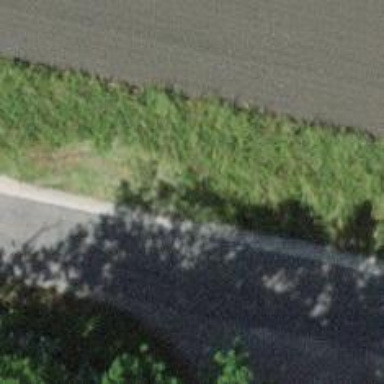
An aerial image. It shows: Unclassified road with paved surface.